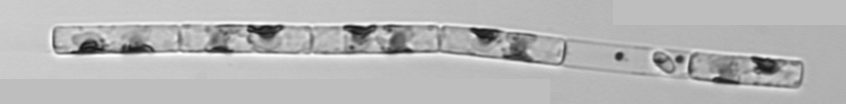
Label: Guinardia_delicatula_TAG_internal_parasite